Field crop: maize
Growth stage: 2
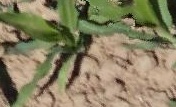
Species: maize